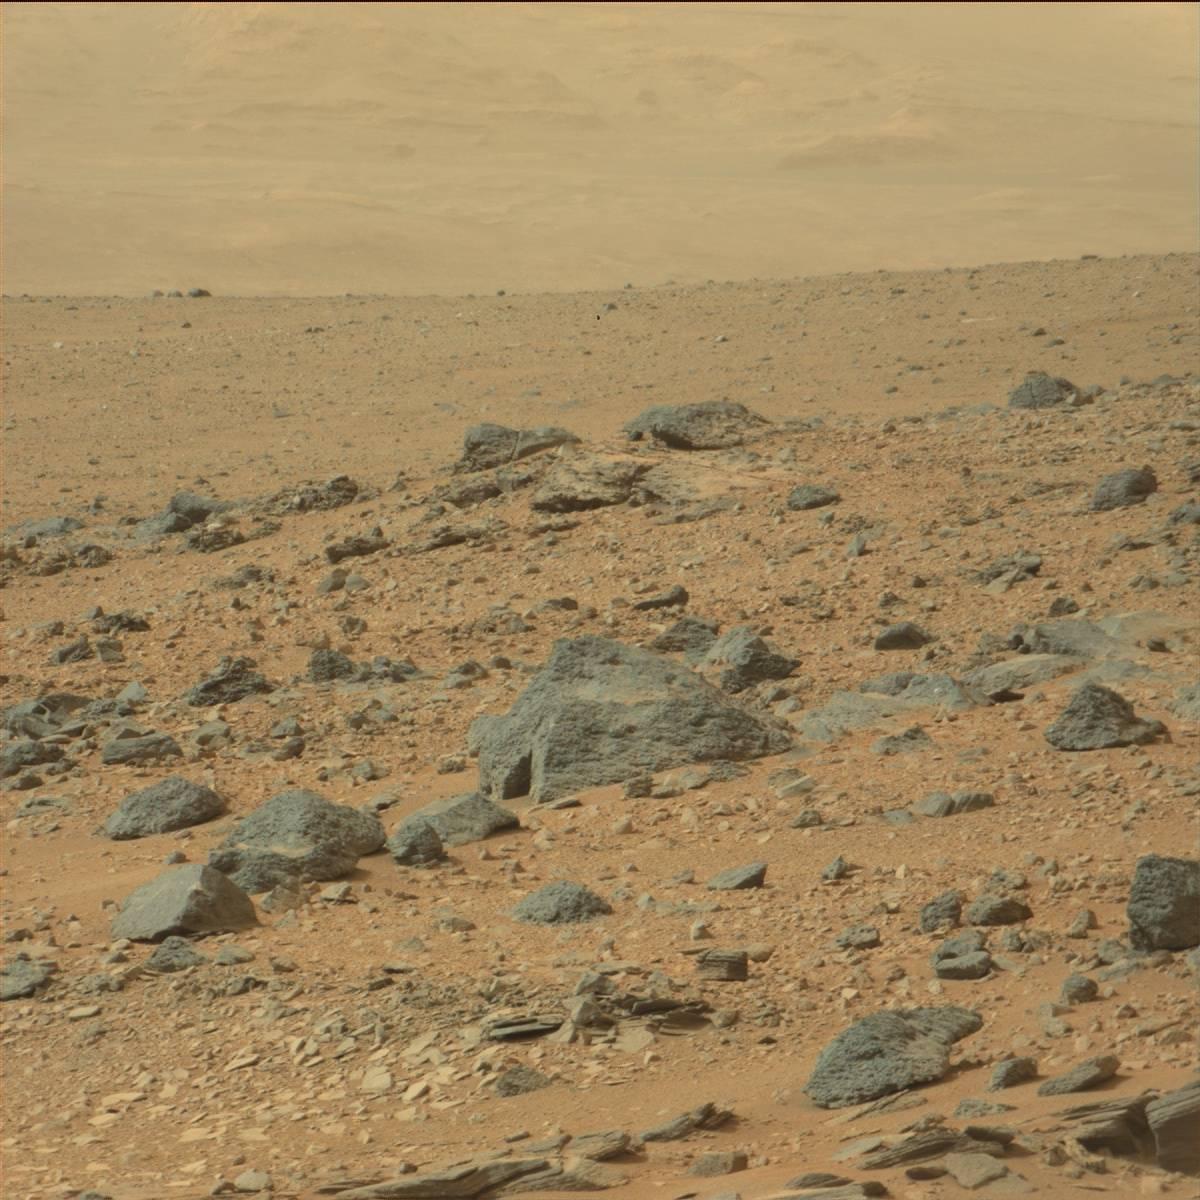
Terrain classes present: Bedrock, Ridge, Rock, Sand / Soil